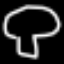
Label: mushroom